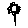
Label: flower